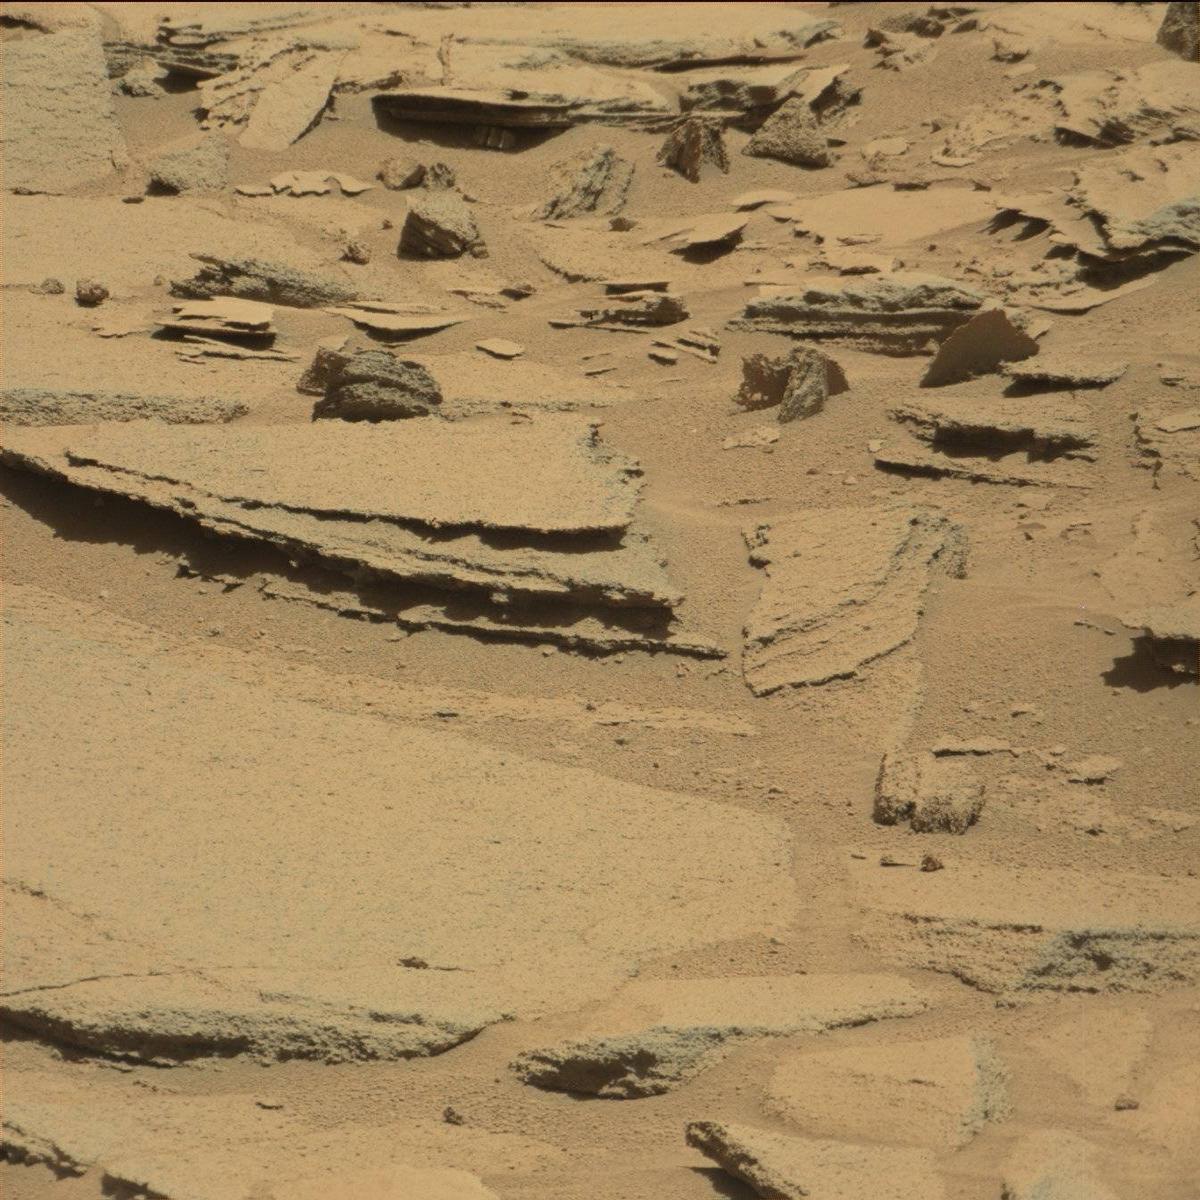
Terrain classes present: Bedrock, Sand / Soil